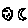
Label: moon